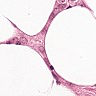
Metastatic tissue present: yes